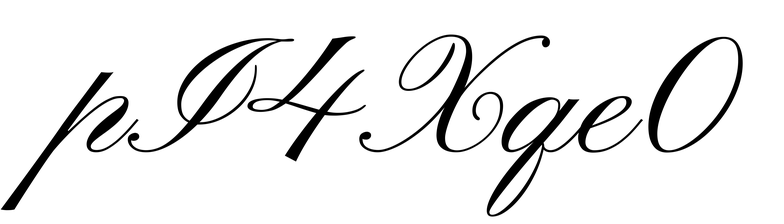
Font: PinyonScript-Regular